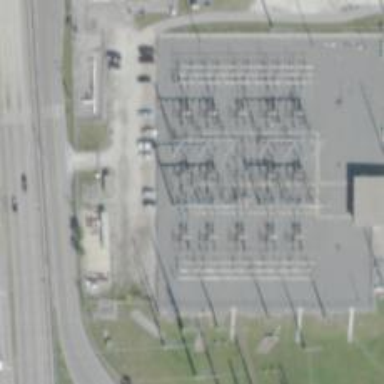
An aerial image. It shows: Switch for power supply.